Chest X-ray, AP view. Patient: 48 years old, sex M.
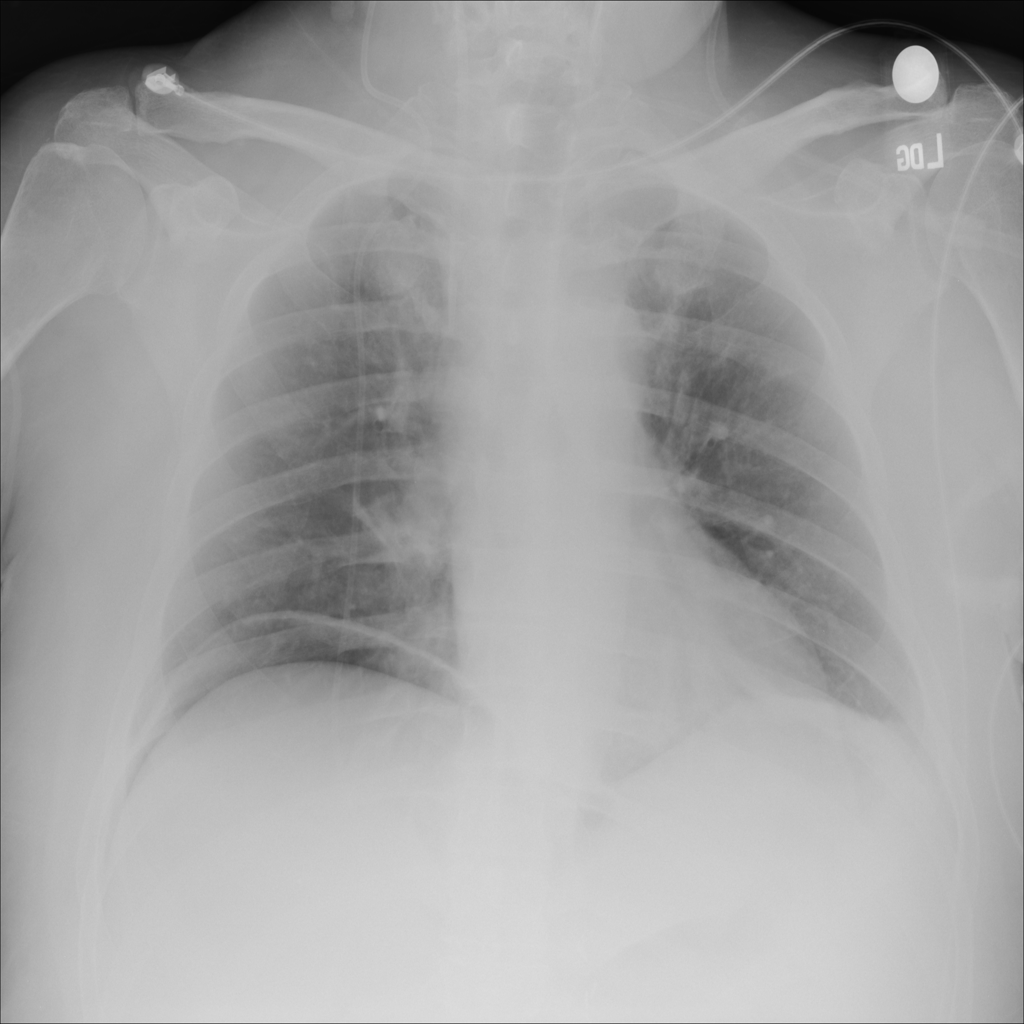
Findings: No Finding